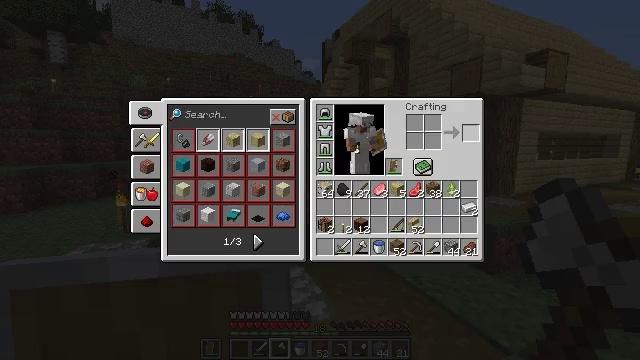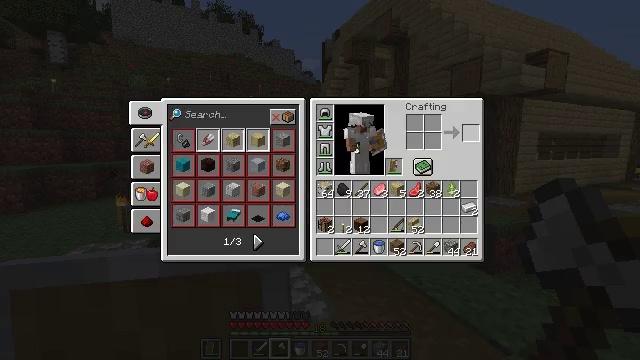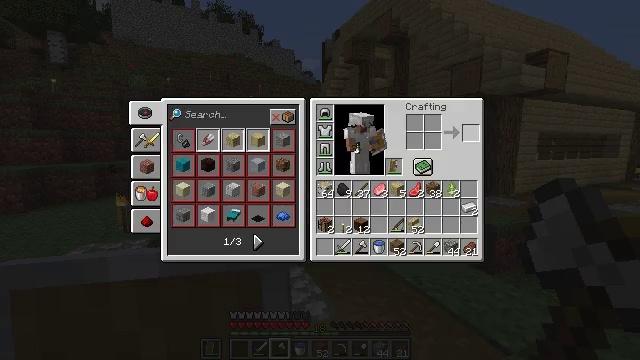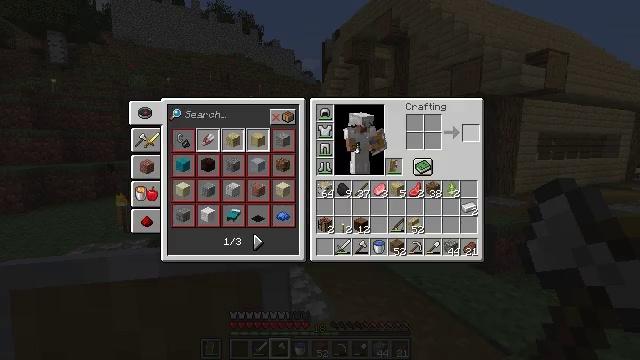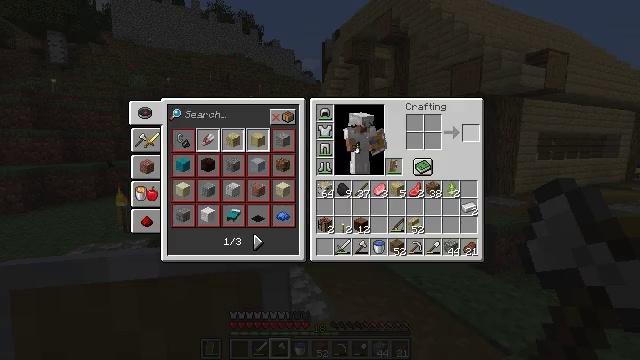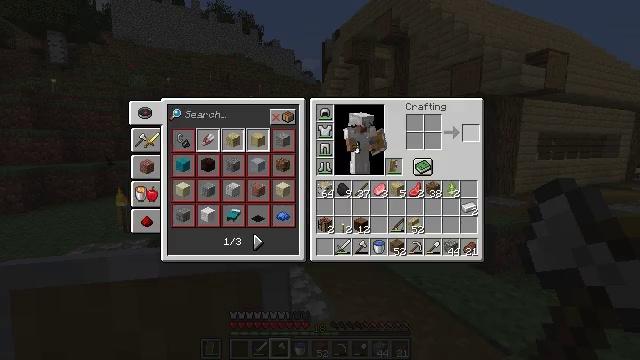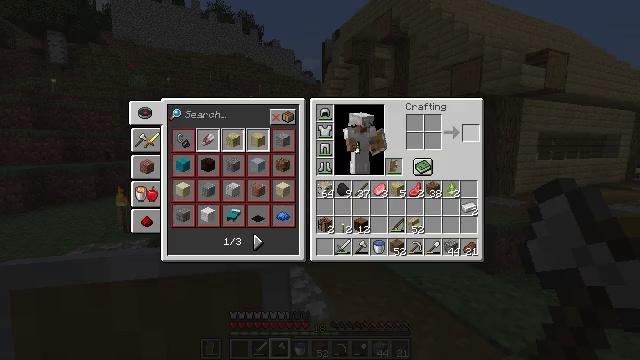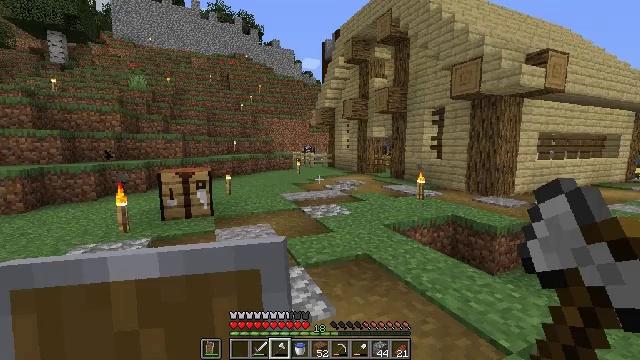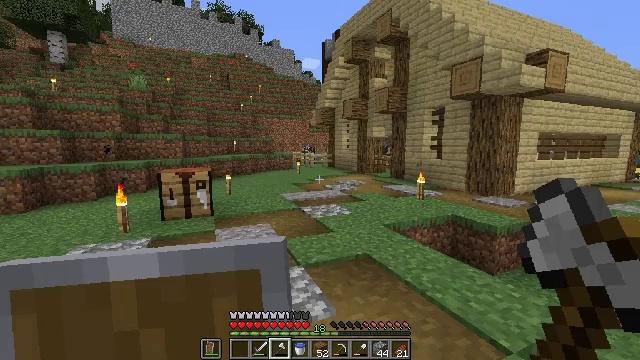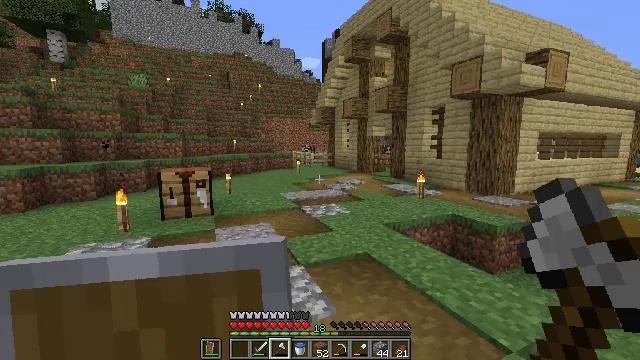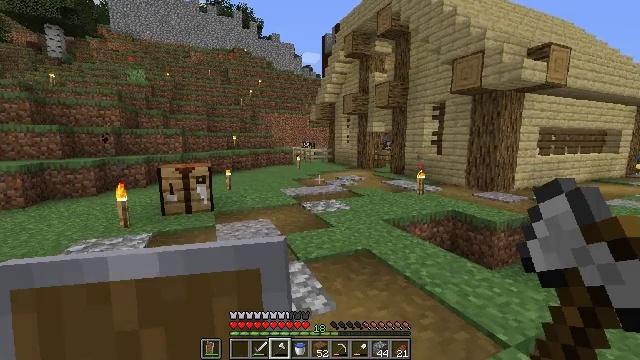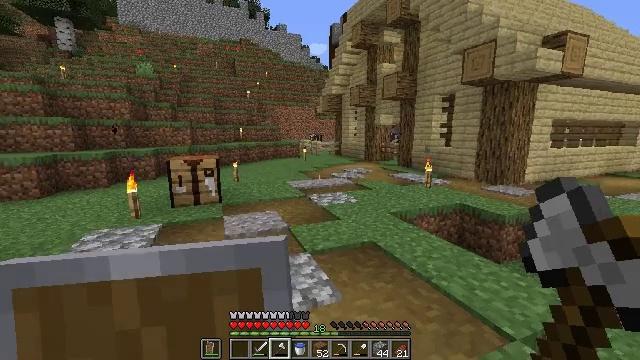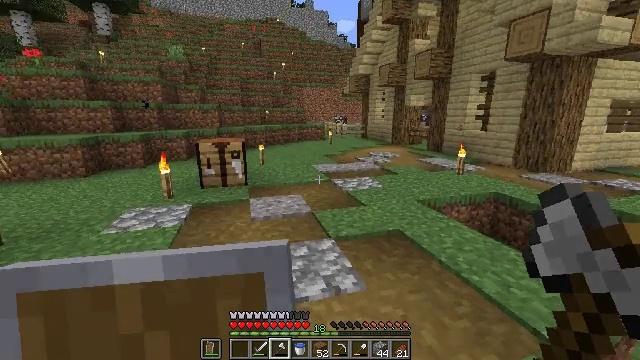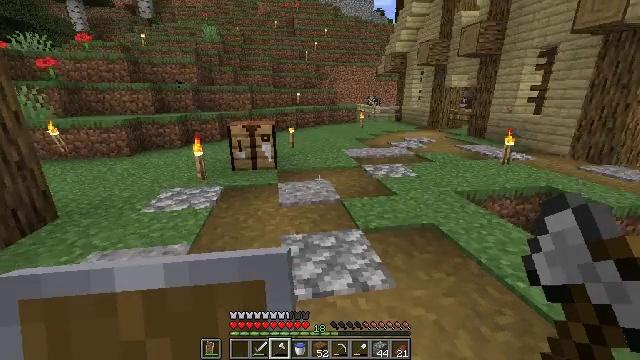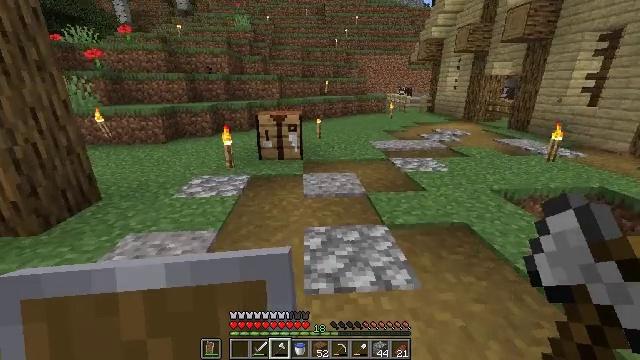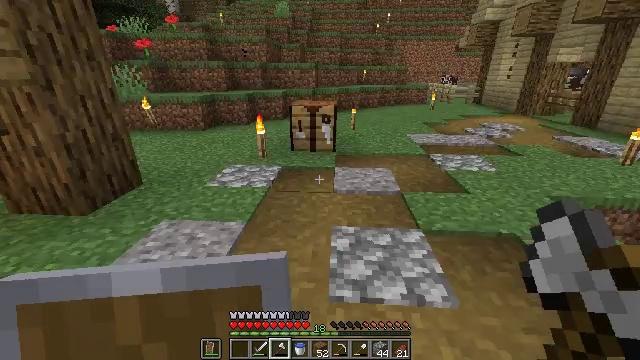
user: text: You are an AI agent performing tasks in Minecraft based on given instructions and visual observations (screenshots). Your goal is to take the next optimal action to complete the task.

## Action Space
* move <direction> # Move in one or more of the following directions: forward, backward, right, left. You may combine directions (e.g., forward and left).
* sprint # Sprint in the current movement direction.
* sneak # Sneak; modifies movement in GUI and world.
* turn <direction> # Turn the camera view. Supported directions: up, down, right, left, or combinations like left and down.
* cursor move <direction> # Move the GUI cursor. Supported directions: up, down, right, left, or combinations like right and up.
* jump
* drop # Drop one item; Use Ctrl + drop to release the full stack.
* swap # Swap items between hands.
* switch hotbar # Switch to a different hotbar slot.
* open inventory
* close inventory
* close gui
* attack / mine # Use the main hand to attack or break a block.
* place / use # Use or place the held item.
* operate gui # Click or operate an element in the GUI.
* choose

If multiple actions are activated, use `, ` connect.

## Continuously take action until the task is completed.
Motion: motion action
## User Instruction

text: Open the crafting table and make a spruce slab.
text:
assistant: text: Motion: sneak, open gui
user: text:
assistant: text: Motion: sneak
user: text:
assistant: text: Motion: no_op
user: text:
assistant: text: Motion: no_op
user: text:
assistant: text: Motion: no_op
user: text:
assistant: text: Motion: no_op
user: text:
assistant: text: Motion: no_op
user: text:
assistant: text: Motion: close gui
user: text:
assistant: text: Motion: open inventory
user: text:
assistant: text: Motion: open inventory
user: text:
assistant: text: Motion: turn left and down
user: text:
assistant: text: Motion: move forward, turn left and down
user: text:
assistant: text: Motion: move forward, turn left and down
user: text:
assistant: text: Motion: turn left and down
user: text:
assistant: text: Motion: move forward, turn left and down
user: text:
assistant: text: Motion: move forward, turn left and down
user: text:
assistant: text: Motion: move forward, turn left
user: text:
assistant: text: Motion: move forward
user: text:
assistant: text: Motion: move forward
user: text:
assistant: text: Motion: move forward
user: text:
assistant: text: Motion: move forward
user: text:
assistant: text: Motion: move forward
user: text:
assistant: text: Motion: move forward
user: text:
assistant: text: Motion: move forward
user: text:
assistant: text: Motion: move forward, turn right
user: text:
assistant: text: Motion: move forward, turn right
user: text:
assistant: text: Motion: move forward, turn right and down
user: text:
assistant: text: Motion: move forward, turn right
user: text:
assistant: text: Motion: move forward, turn right and down
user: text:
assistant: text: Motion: turn right